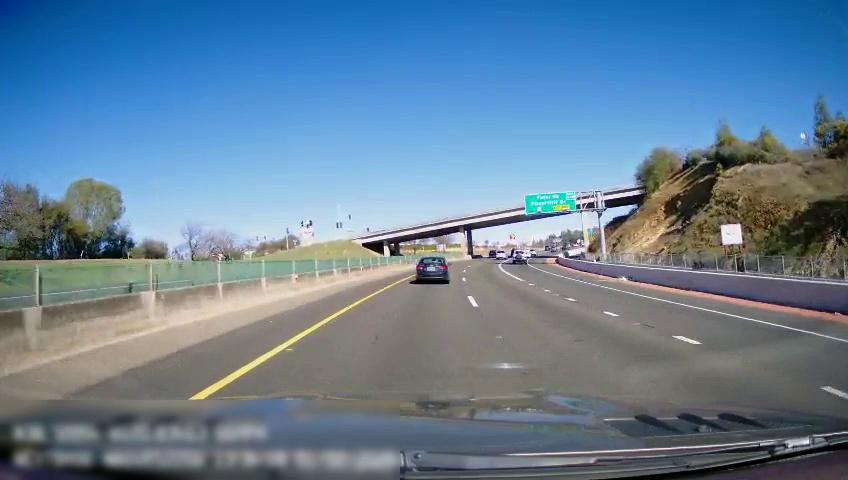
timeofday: Day
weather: Sunny
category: Drivable Space
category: Vehicles | Car
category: Vehicles | SUV
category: Vehicles | SUV
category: Vehicles | SUV
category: Lanes | Current Lane
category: Lanes | Current Lane
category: Lanes | Alternate Lane
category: Lanes | Alternate Lane
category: Lanes | Opposite Lane
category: Traffic | Signs